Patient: sex M, age 63
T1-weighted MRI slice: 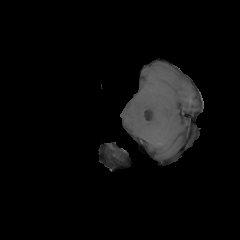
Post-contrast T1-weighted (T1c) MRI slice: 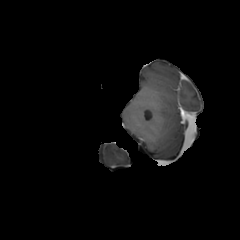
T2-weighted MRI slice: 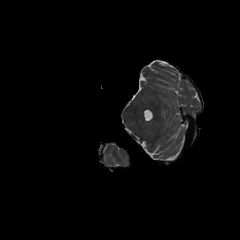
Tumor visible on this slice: no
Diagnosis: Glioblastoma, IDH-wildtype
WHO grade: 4